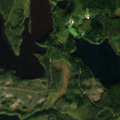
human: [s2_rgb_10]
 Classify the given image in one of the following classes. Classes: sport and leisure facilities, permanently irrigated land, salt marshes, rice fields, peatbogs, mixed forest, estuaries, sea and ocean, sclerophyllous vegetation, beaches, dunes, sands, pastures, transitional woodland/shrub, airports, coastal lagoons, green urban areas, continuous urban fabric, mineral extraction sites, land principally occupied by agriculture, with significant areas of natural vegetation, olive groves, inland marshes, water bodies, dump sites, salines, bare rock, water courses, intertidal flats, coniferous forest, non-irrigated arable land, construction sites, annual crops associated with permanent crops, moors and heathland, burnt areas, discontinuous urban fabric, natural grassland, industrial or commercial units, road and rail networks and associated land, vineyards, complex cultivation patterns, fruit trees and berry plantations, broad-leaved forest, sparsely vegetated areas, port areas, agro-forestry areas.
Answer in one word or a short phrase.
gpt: coniferous forest, mixed forest, water bodies